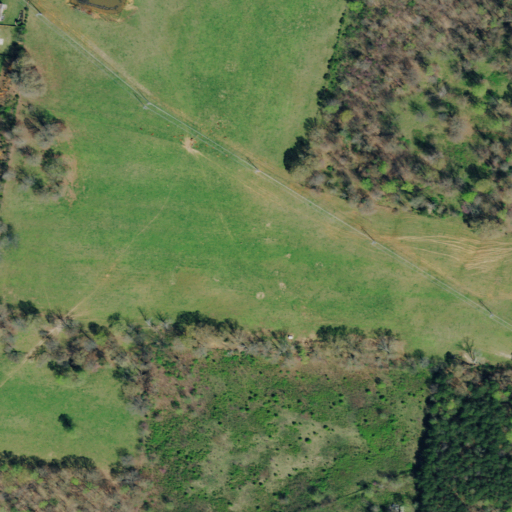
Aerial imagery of ridge(s) in Tennessee named Pine Ridge containing pasture, deciduous forest, evergreen forest, open development, shrub, mixed forest, low intensity development, and medium intensity development